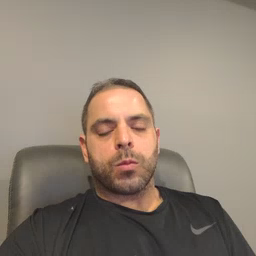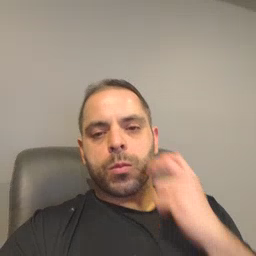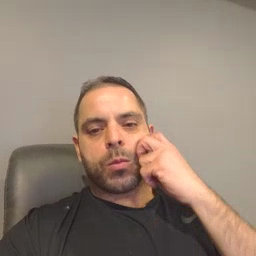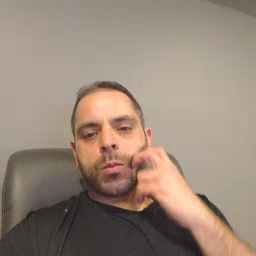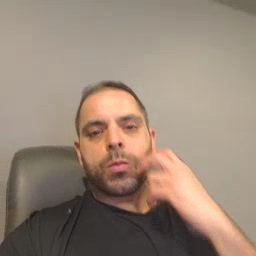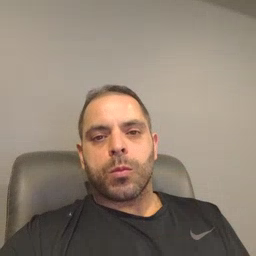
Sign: gum